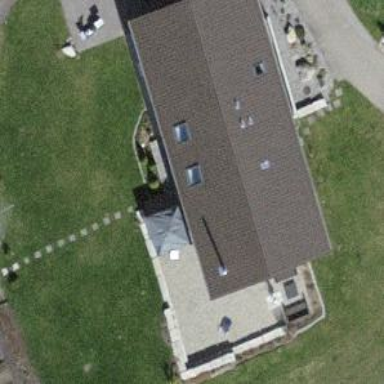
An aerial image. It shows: Simple and straightforward house.